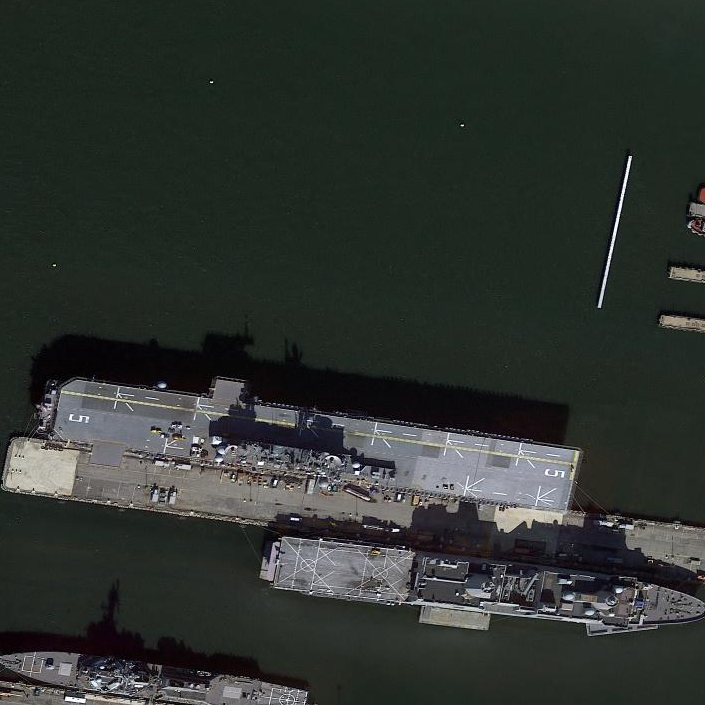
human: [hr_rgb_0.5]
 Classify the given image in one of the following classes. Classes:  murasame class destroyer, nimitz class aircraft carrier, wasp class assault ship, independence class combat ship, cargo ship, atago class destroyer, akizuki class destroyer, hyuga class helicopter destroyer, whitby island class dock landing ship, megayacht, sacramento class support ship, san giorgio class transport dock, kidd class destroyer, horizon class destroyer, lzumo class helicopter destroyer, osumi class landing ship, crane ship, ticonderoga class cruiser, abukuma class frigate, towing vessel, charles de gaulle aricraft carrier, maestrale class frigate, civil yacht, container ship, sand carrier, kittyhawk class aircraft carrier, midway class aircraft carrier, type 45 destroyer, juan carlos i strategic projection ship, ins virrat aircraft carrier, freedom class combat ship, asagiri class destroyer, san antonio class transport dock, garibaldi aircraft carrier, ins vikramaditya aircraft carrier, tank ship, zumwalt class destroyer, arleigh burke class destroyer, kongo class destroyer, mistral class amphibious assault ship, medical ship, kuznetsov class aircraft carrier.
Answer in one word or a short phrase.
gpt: Wasp class assault ship